Field crop: tomato
Growth stage: 1
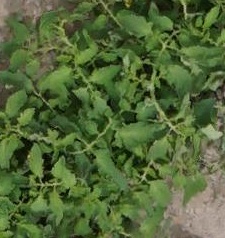
Species: tomato